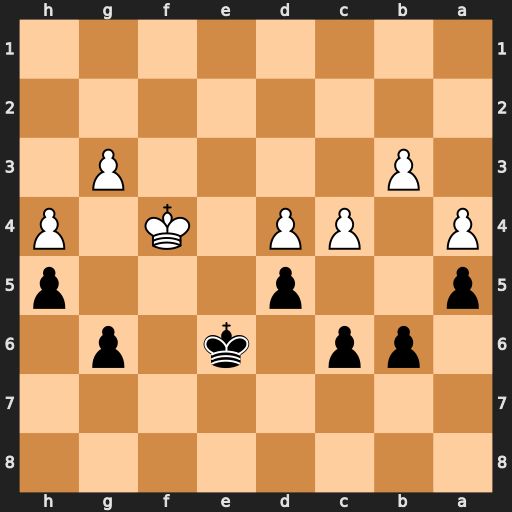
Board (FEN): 8/8/1pp1k1p1/p2p3p/P1PP1K1P/1P4P1/8/8
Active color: b
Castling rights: -
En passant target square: -
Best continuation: dxc4 bxc4 b5